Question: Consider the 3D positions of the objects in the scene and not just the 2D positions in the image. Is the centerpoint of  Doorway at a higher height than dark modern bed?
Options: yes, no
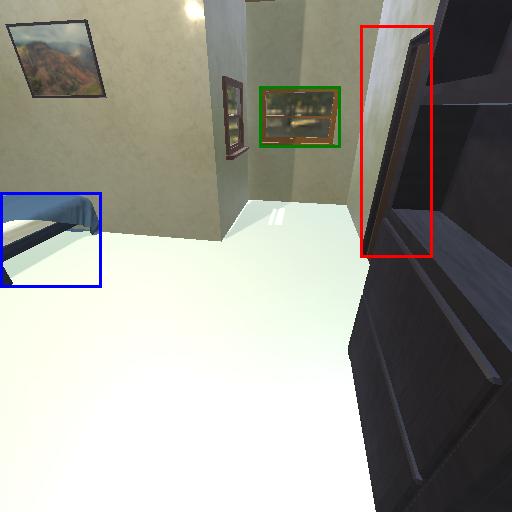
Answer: yes